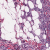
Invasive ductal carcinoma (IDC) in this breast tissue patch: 1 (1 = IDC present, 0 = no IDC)